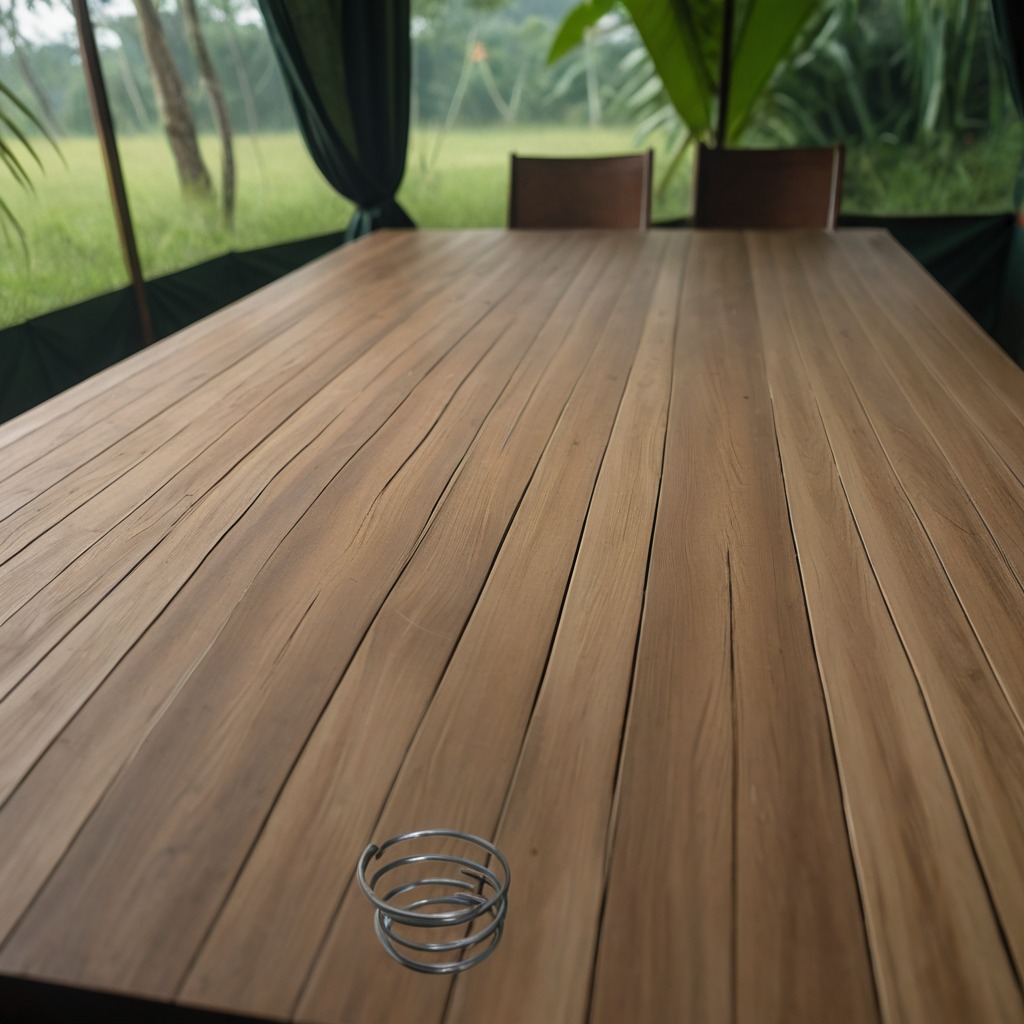
A coiled metal spring is lying on the wooden table.